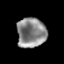
Tissue: prostate
Cell type: Epithelial cells
Senescence score: 0.2771
Nuclear area (px): 851
Mean DAPI intensity: 136.914